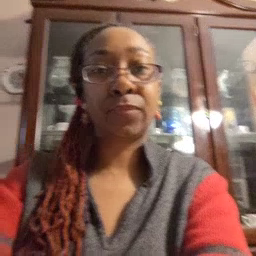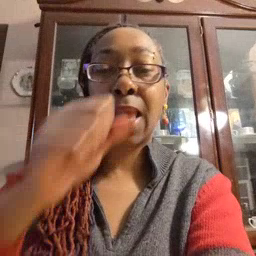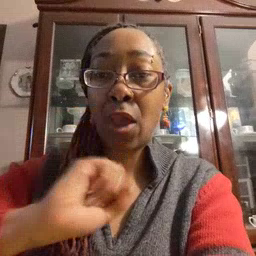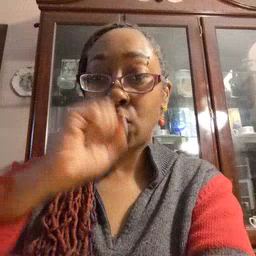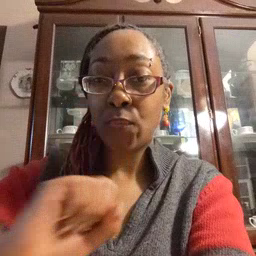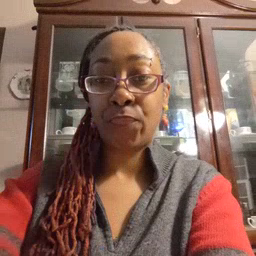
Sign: icecream